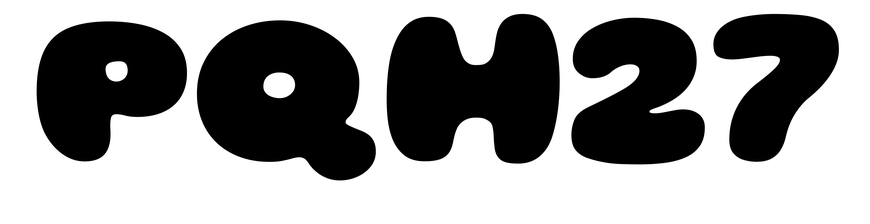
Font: Gluten_Black